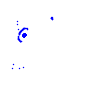
Particle: pion